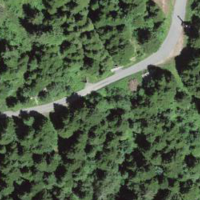
EUNIS habitat code: 43
Species observed at this site:
Petasites albus